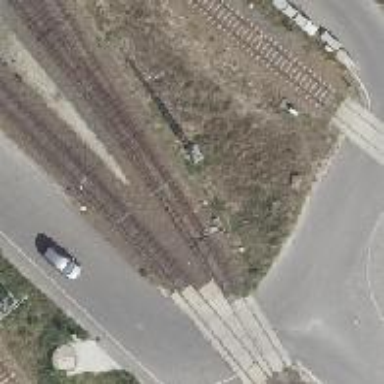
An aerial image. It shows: Rail yard with electrified contact lines for railway operations.